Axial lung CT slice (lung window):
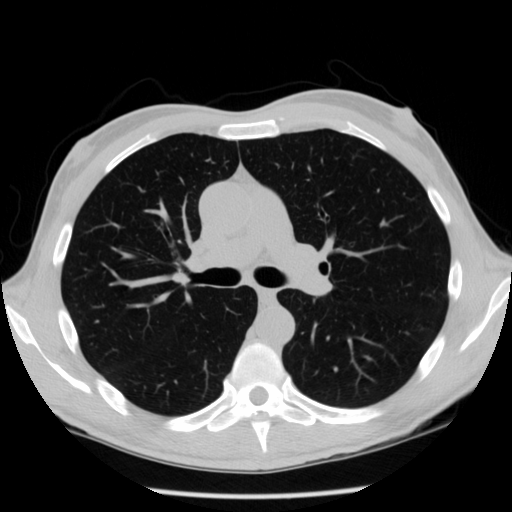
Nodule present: no